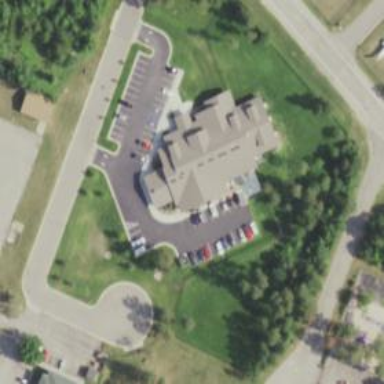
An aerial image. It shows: Building serving as veterinary clinic.